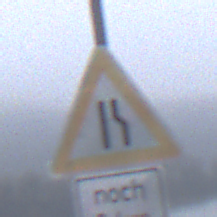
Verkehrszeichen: EinseitigVerengteFahrbahnRechts
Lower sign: LaengeEinerStrecke4
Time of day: MorningAfternoon
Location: Outdoor (Suburban)
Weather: Overcast
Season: NotSpecified
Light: Natural